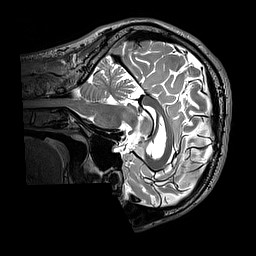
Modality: T2w
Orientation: sagittal
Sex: male
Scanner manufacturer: siemens
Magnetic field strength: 3 T
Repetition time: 3.2 s
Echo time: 0.409 s